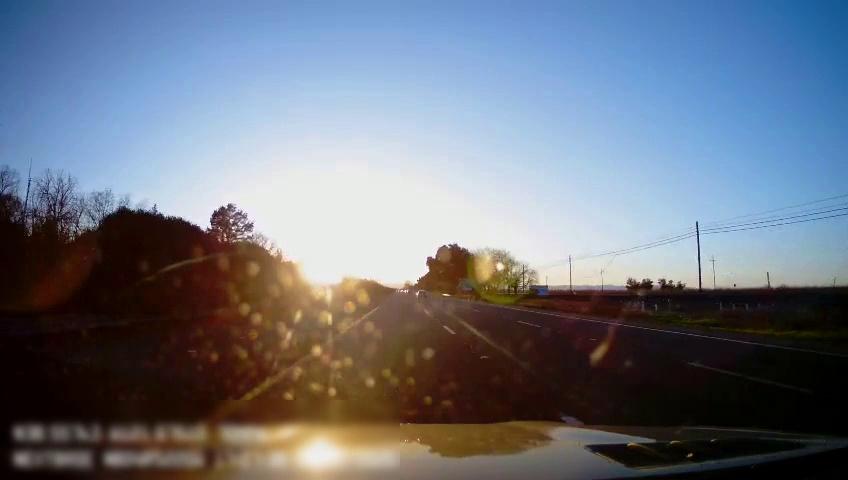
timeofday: Day
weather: Sunny
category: Drivable Space
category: Vehicles | Car
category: Lanes | Alternate Lane
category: Lanes | Current Lane
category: Lanes | Current Lane
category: Lanes | Alternate Lane
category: Traffic | Signs
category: Traffic | Signs